Question: I am making a livewallpaper using Andengine Live wallpaper extension. The problem is that when i try to attach a sprite (a background image) in OnCreateScene method, I get a null pointer exception. Can someone help me with this?
Following is my code :-
'''
@Override
public EngineOptions onCreateEngineOptions() {
this.mCamera = new Camera(0, 0, CAMERA_WIDTH, CAMERA_HEIGHT);
EngineOptions engineOptions = new EngineOptions(false, ScreenOrientation.PORTRAIT_FIXED, new RatioResolutionPolicy(CAMERA_WIDTH, CAMERA_HEIGHT), mCamera);
return engineOptions;
}
@Override
public void onCreateResources(
OnCreateResourcesCallback rsrCallback)
throws Exception {
BitmapTextureAtlasTextureRegionFactory.setAssetBasePath("gfx/");
background = new BitmapTextureAtlas(this.getTextureManager(), 480, 320);
backTR = BitmapTextureAtlasTextureRegionFactory.createFromAsset(background,this.getAssets(), "background_small.png", 0, 0);
background.load();
rsrCallback.onCreateResourcesFinished();
}
@Override
public void onCreateScene(OnCreateSceneCallback sceneCallback)
throws Exception {
// creating main scene
mMainScene = new Scene();
IBackground myBack = new Background(0.0f, 0.0f, 0.0f);
mMainScene.setBackground(myBack);
final Sprite bkground = new Sprite(0, 0, CAMERA_WIDTH, CAMERA_HEIGHT, backTR, getVertexBufferObjectManager());
mMainScene.getLastChild().attachChild(bkground);
sceneCallback.onCreateSceneFinished(mMainScene);
}
'''
on line mMainScene.getLastChild().attachChild(bkground), I get a null pointer. The stack trace is attached.

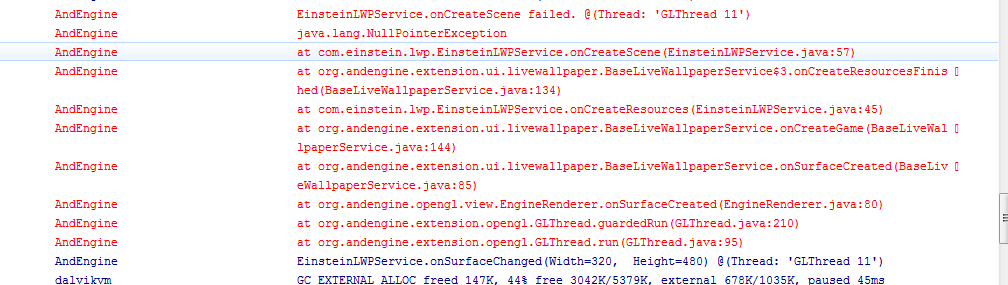
Answer: I found an alternative solution of adding a sprite background to the wallpaper.
Use the SpriteBackground class :-
'''
mMainScene.setBackground(new SpriteBackground(new Sprite(0, 0, backTR, this.getVertexBufferObjectManager())));
'''
This resolves the null pointer that i was getting earlier.